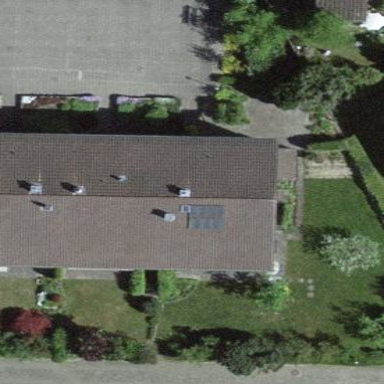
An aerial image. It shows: Residential building with gabled roof oriented across.